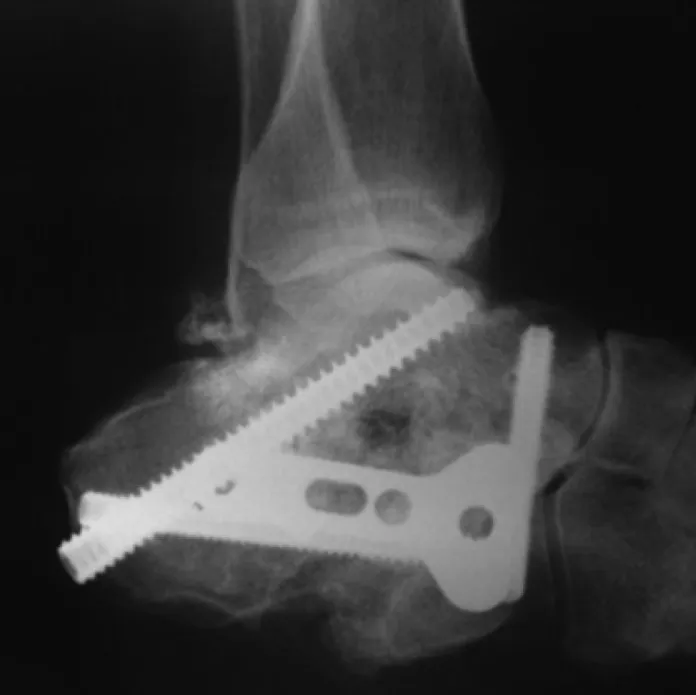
Plain radiographic lateral ankle view showing a subtalar joint arthrodesis with rigid internal fixation consisted of plate and screws.
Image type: radiology (x_ray)